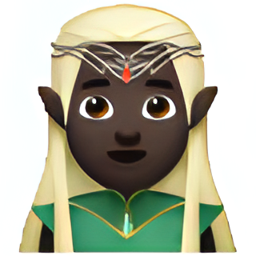
Name: man elf dark skin tone
Emoji: 🧝🏿‍♂️
Group: People & Body
Sub-group: person-fantasy